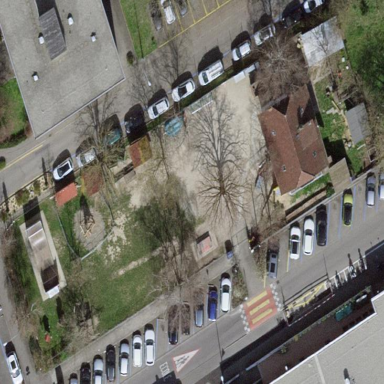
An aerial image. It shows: Garden enclosed by fence.